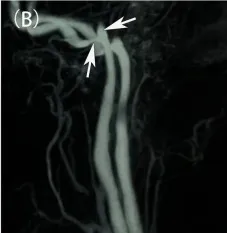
Preoperative evaluation and diagnostic imaging of the patient. (A, B) Pre-treatment MRV scans showed the stenosis at the junction of the right sigmoid sinus and the internal jugular vein, and a high jugular bulb (white arrow).
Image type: radiology (mri)